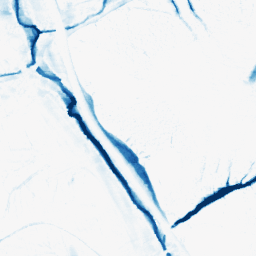
Category: morphological
Decomposition family: morphological_ellipse
Decomposition parameters: operation: closing
width: 10
height: 20
Upsampling method: quartic
Upsampling parameters: scale: 2
Upsampling scale: 2